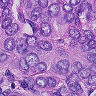
Metastatic tissue present: yes